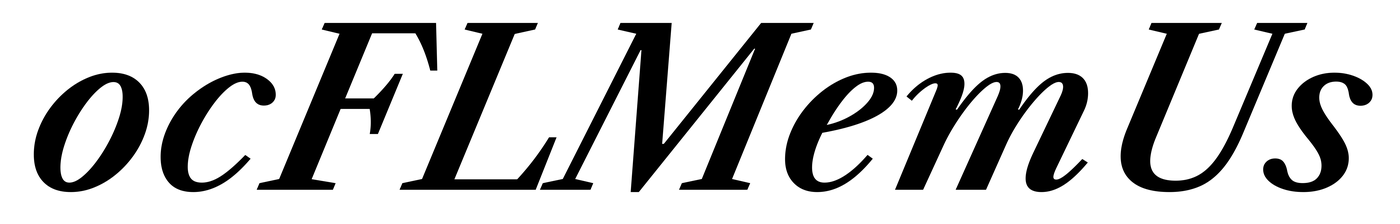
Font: LibreCaslonText-Italic_SemiBold_Italic